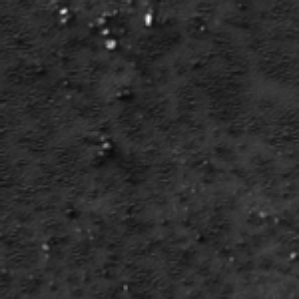
Label: frost